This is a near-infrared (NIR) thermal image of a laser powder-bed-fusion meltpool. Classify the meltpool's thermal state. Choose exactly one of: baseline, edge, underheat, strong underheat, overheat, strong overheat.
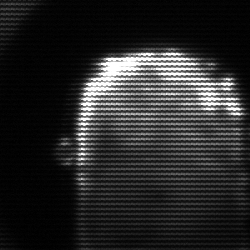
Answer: baseline